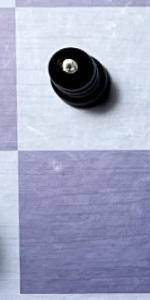
Label: Empty